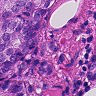
Metastatic tissue present: yes